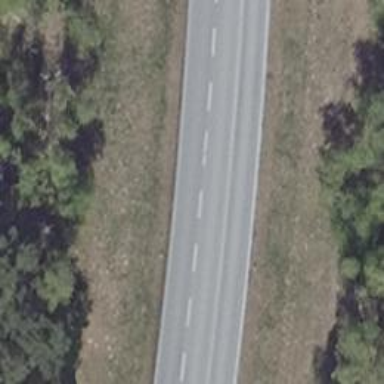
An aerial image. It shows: Asphalt motorroad with trunk classification.